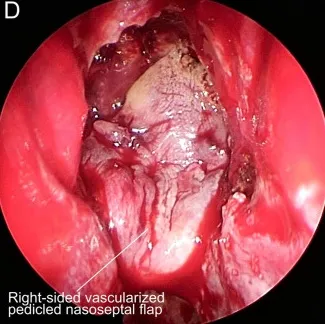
Intraoperative photographs of the endoscopic transsphenoidal surgery that caused internal carotid artery (ICA) injury. (D) Surgical field was closed using the right-sided vascularized pedicled nasoseptal flap.
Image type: endoscopy (other_endoscopy)